Question: This is an offshoot from this question <URL>, but the next hurdle trips me up.
With this code:
'''
public async void PostArgsAndXMLFileAsStr([FromBody] string stringifiedXML, string serialNum, string siteNum)
{
XDocument doc = XDocument.Parse(await Request.Content.ReadAsStringAsync());
'''
...or this:
'''
XDocument doc = XDocument.Load(await Request.Content.ReadAsStreamAsync());
'''
...and this as the incoming stringifiedXML:
'''
<?xml version=1.0?>
<LocateAndLaunch>
<Tasks>Some Task</Tasks>
<Locations>Some Location</Locations>
</LocateAndLaunch>
'''
...I get the exception: ""
With this code (same stringifiedXML):
'''
XDocument doc = XDocument.Parse(stringifiedXML);
'''
... I get
> System.InvalidOperationException was unhandled by user code
HResult=-<PHONE> Message=Sequence contains no elements
Source=System.Core StackTrace: at
System.Linq.Enumerable.First<URL> at
HandheldServer.Controllers.DeliveryItemsController.d__2.MoveNext() in
c:\HandheldServer\HandheldServer
\Controllers\DeliveryItemsController.cs:line 109 InnerException:
IOW, depending on how I parse the incoming string, I get either "" or ""
What the Deuce McAlistair MacLean Virginia Weeper?!? Isn't '<LocateAndLaunch>' a root element? Aren't 'Some Task' and 'Some Location' elements?
Will I need to manually take the XML apart without being able to use 'XDocument' or such?
Note: From Fiddler, sending the body data (XML text) works (what I send arrives as I would hope); but even then, the XML parse code on the server fails.
Trying to send the same data from the handheld/Compact Framework client code, though, results in just the data through the "=" (something like '<xml version="' being passed to the server; and then on the client, I see ""
## UPDATE
So based on Marcin's answer, it seems if I stick with XDocument.Parse() I should be okay, and based on TToni's answer, the data/xml itself may be bad. Here is the contents of the file:
'''
<?xml version="1.0"?>
<LocateAndLaunch>
<Tasks>
</Tasks>
<Locations>
</Locations>
</LocateAndLaunch>
'''
So there are quotes around the version number - but do I need to escape these somehow - is this why the data is being truncated - because when it sees the first quote (before the "1.0") it thinks that is the string termination, maybe?
## UPDATE 2
Marcin, the incoming "xml" data (string) is truncated before it ever gets to the XDocument code:
'''
[Route("api/DeliveryItems/PostArgsAndXMLFileAsStr")]
public async void PostArgsAndXMLFileAsStr([FromBody] string stringifiedXML, string serialNum, string siteNum)
{
string beginningInvoiceNum = string.Empty;
string endingInvoiceNum = string.Empty;
//XDocument doc = XDocument.Parse(stringifiedXML);
//XDocument doc = XDocument.Parse(await Request.Content.ReadAsStringAsync());
XDocument doc = XDocument.Load(await Request.Content.ReadAsStreamAsync());
'''
## UPDATE 3
By using TToni's suggestion and replacing the double with single quotes:
...I'm now getting the whole string into my server method:

...but I'm still getting "":
If I wasn't already crazy, this would drive me crazy. As it is, I don't know quite where I'm being driven. Many employers are looking for somebody who is driven; maybe this is what they mean?
## UPDATE 4
Using this:
'''
XDocument doc = XDocument.Parse(stringifiedXML);
'''
...instead of this:
'''
XDocument doc = XDocument.Load(await Request.Content.ReadAsStreamAsync());
'''
...solved the "Root element is missing" err msg; thus, I marked Marcin's answer as correct.
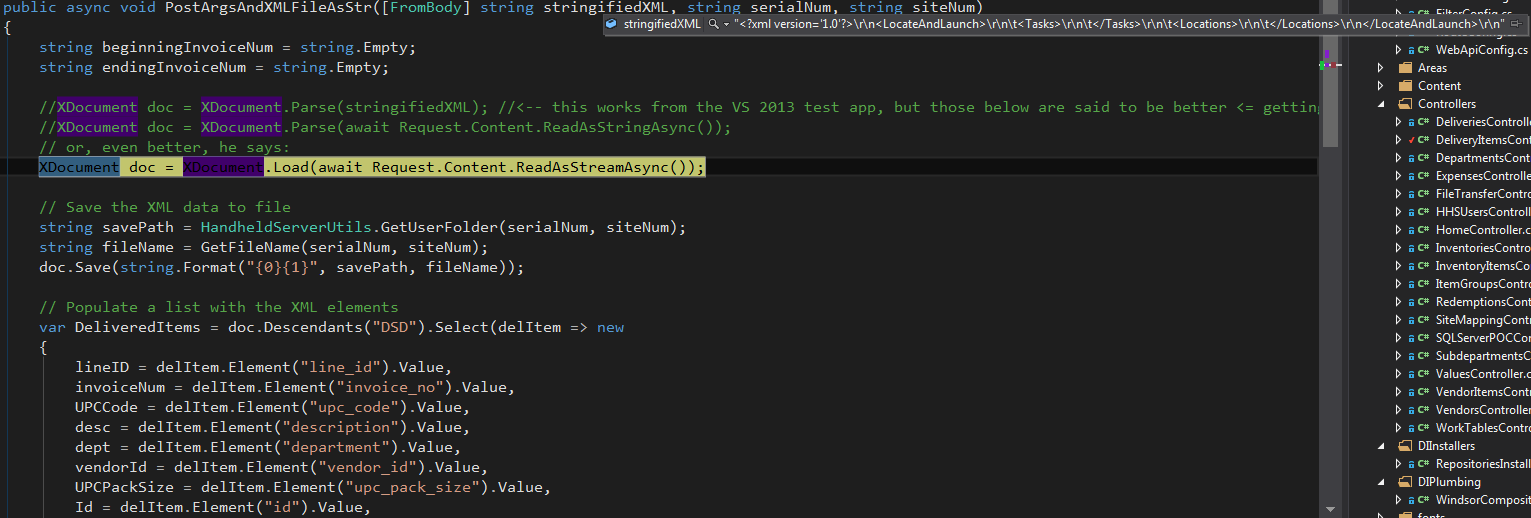
Answer: Sample XML you've provided works just fine with 'XDocument':
'''
var stringifiedXML = @"<?xml version=""1.0""?>
<LocateAndLaunch>
<Tasks>Some Task</Tasks>
<Locations>Some Location</Locations>
</LocateAndLaunch>";
XDocument doc = XDocument.Parse(stringifiedXML);
var tasks = (string)doc.Root.Element("Tasks");
var locations = (string)doc.Root.Element("Locations");
'''
So your problem is with 'await Request.Content.ReadAsStringAsync()', not with 'XDocument'.
Make sure 'ReadAsStringAsync()' returns what you need first.